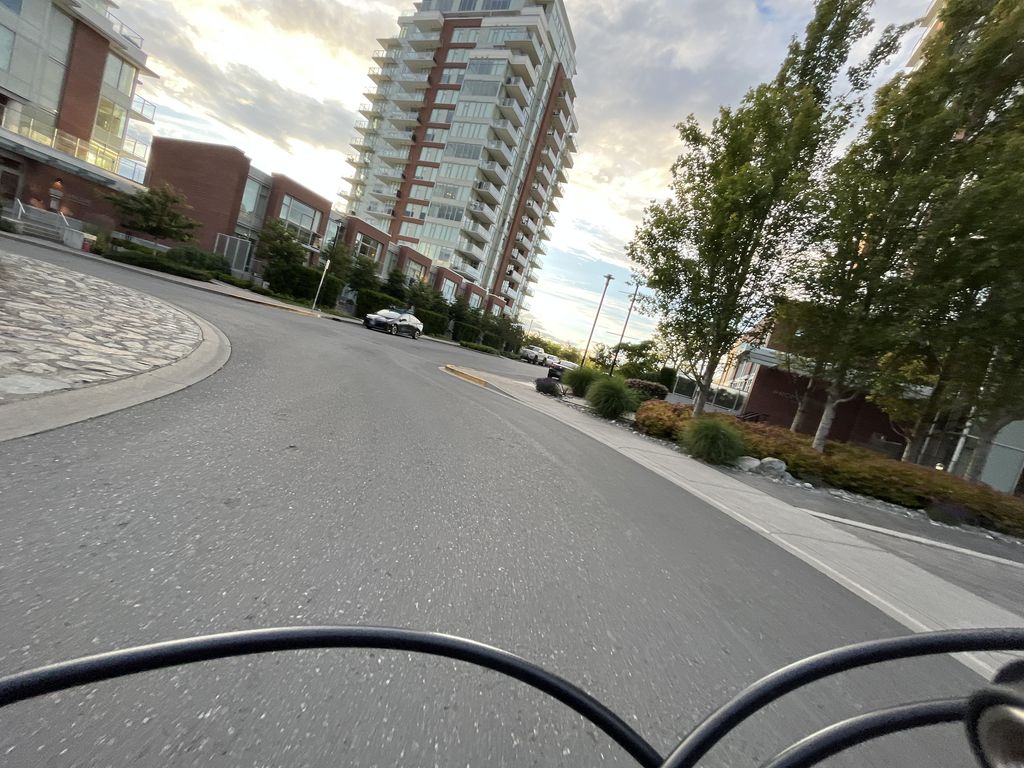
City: victoria